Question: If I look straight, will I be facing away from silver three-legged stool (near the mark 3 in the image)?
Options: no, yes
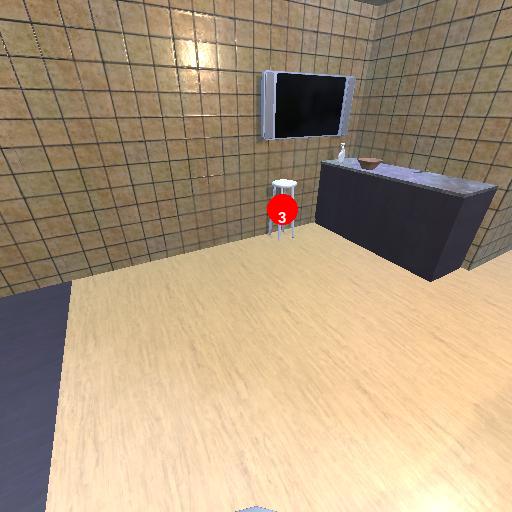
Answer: no